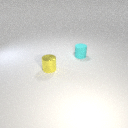
small yellow metal cylinder in front of small cyan rubber cylinder